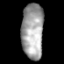
Tissue: prostate
Cell type: Endothelial cells
Senescence score: 0.7271
Nuclear area (px): 1196
Mean DAPI intensity: 161.915